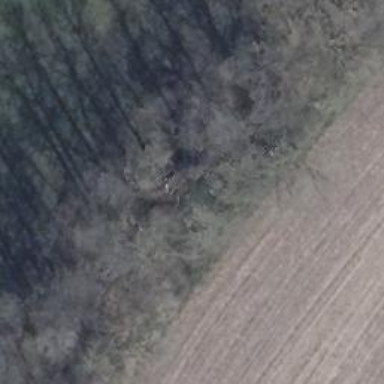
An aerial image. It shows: Row of trees in natural setting.